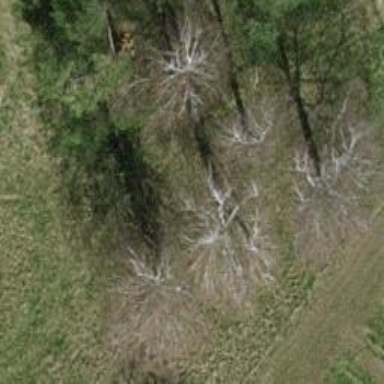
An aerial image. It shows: Single tag "natural: tree."